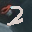
Label: 2